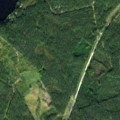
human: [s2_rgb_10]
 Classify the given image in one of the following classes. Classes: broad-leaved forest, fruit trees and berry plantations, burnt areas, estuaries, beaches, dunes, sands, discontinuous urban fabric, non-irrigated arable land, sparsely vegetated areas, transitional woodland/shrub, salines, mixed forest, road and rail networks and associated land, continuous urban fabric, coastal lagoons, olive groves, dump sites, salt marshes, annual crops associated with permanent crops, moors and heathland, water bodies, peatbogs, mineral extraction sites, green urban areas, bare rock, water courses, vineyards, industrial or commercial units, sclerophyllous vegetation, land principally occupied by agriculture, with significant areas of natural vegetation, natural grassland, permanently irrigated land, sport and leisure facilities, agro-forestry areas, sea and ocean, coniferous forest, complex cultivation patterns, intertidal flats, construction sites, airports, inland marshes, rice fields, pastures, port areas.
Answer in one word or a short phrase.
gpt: coniferous forest, water bodies